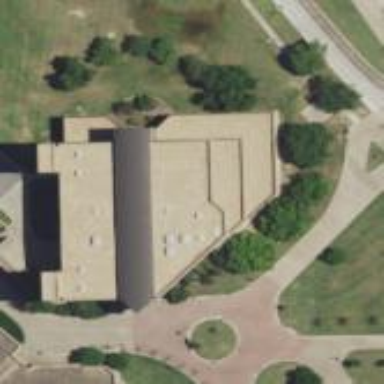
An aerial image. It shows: University building.